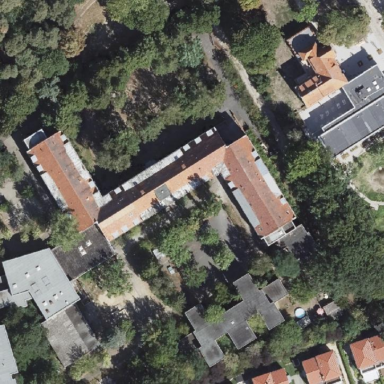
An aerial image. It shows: School.